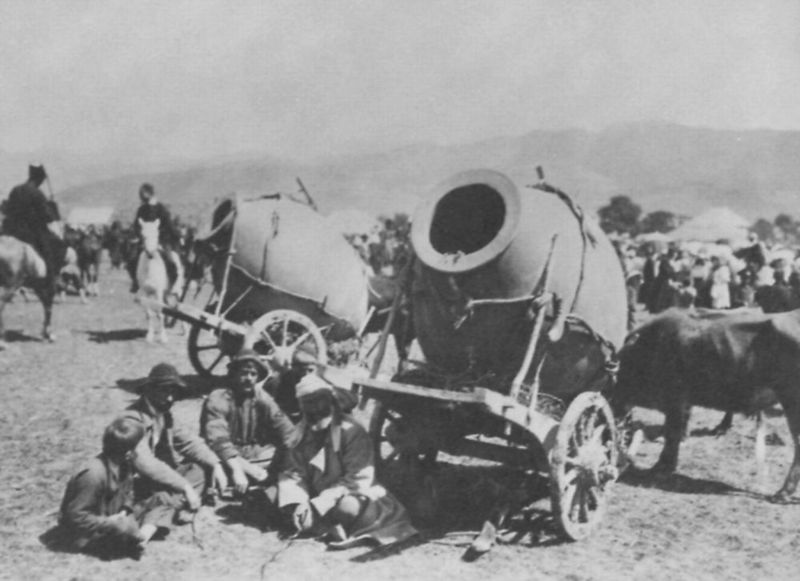
Titel: Riesige Tonkrüge zur Lagerung des Weins
Künstler: Russischer Photograph
Standort: Helsinki
Institution: Suomen Kansallismuseo
Schlagwörter: gruppe, himmel, schatten, weiß, menschen, sitzen, grau, hüte, licht, männer, schwarz, tiere, wiese, leute, horizont, hügel, natur, sonne, england, genre, karren, pferd, pferde, reiter, räder, amphoren, transport, berge, zug, kuh, speichen, wagen, krieg, vasen, junge, foto, fotografie, photographie, draußen, hocken, schwarz weiß, schimmel, photo, krüge, real, gebunden, umzug, achse, kanonen, generationen, fässer, bänder, treck, ochsen, tonkrug, kolonie, holzgestell, großvater, siedler, stizen, mongolei, sozial, küge, langschaft, olivenöl, russischer fotograph, wasserdepots